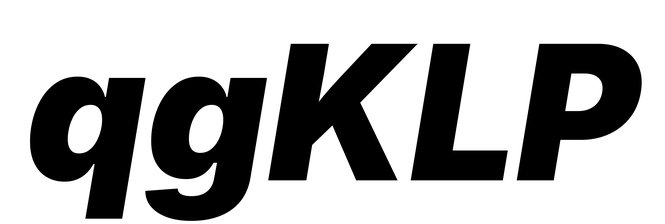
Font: Inter-Italic_Black_Italic